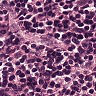
Metastatic tissue present: yes